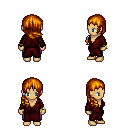
a pixel art fantasy rpg character, female body template, human, tanned skin, red robe, magenta pants, dark blonde right-swept hairstyle, bracelets, four views (front, back, left, right), 2x2 character sprite sheet, small pixel art, hard edges, no anti-aliasing